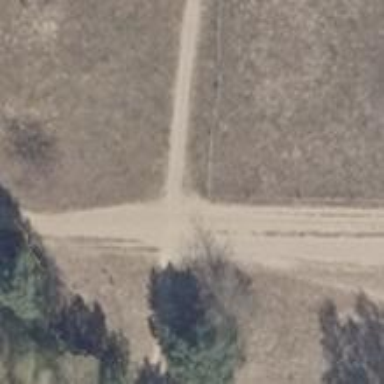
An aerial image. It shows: Ground path.